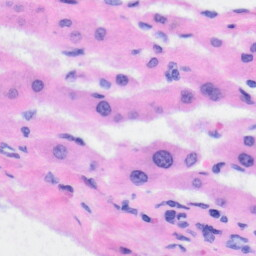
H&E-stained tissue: Liver